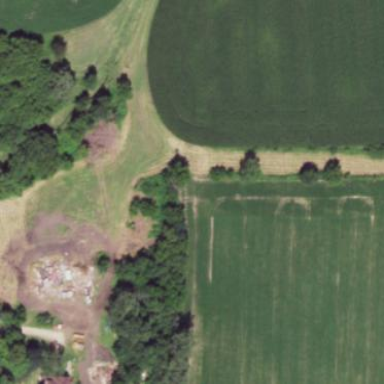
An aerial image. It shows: Farmyard area.